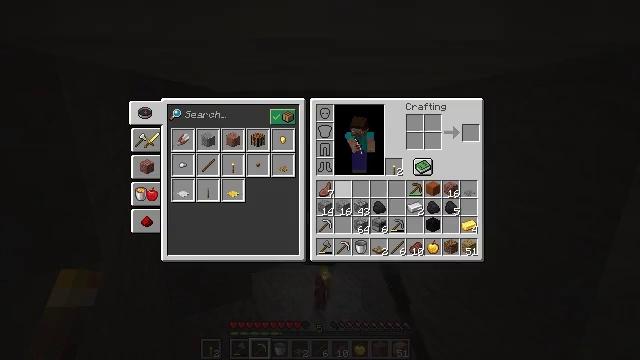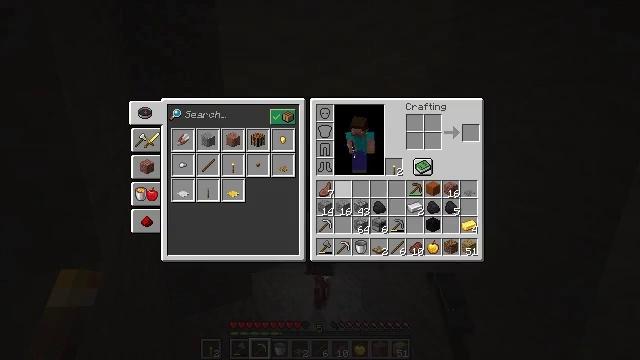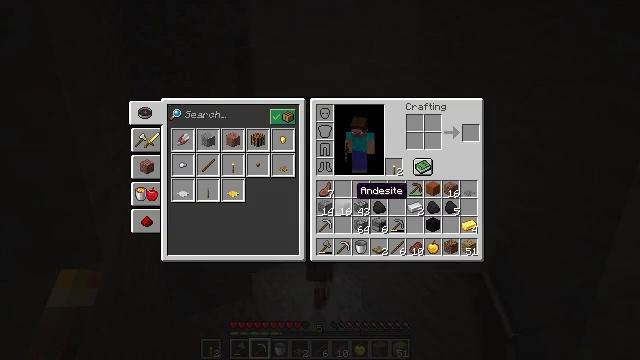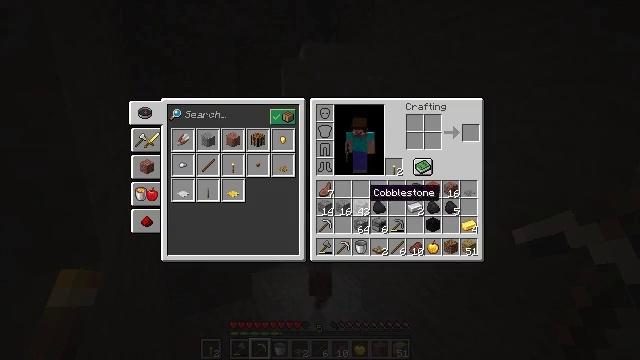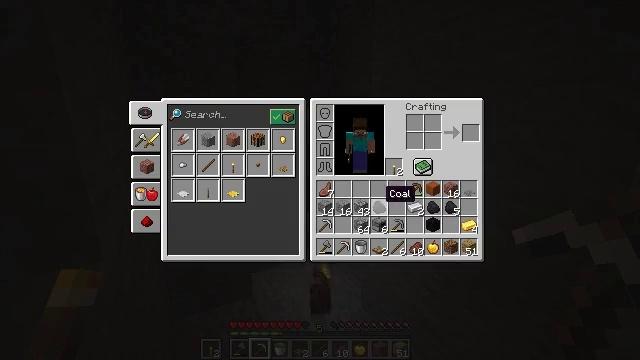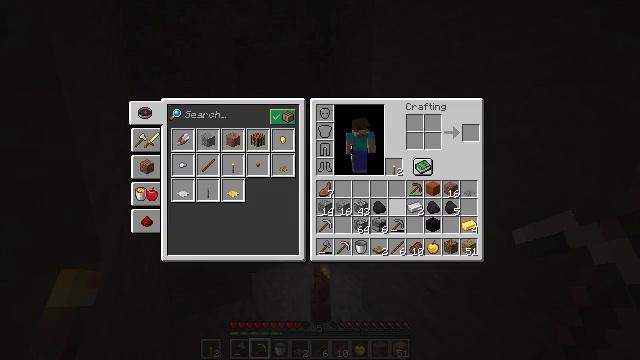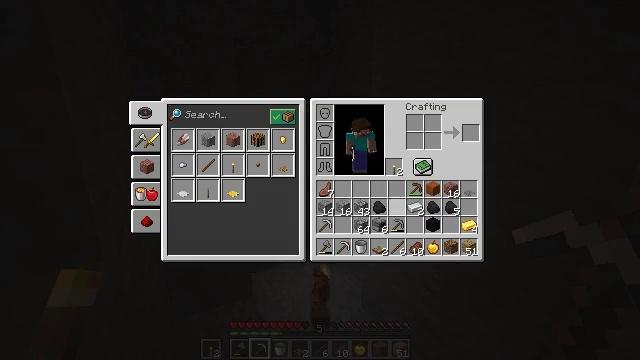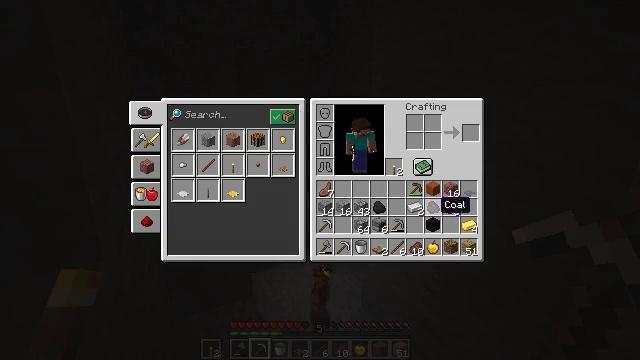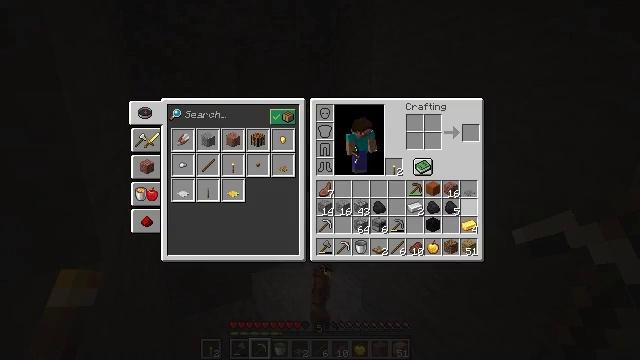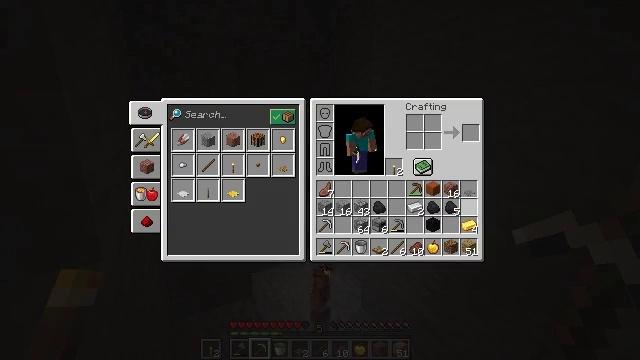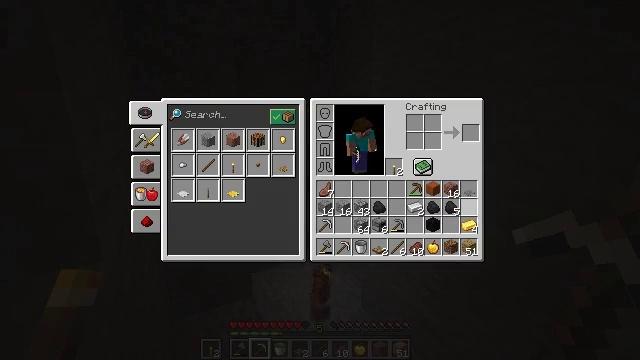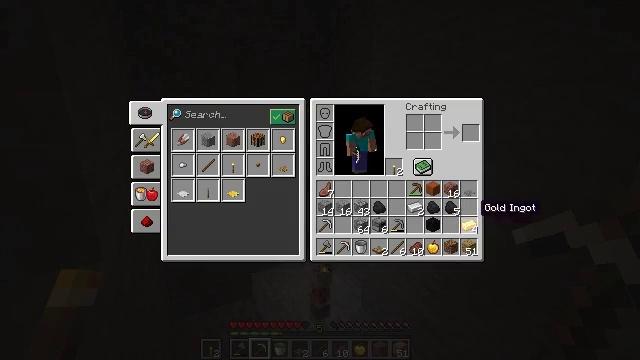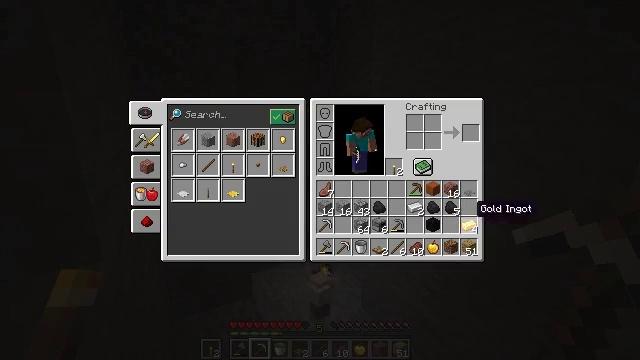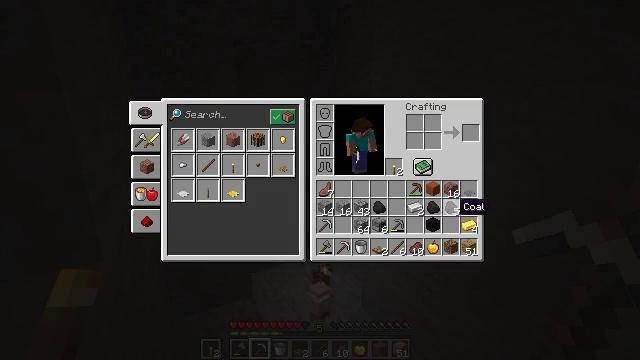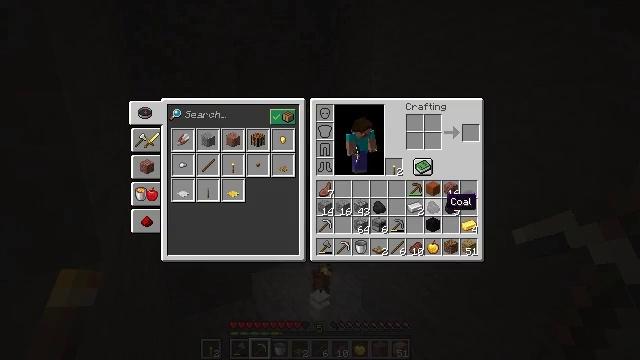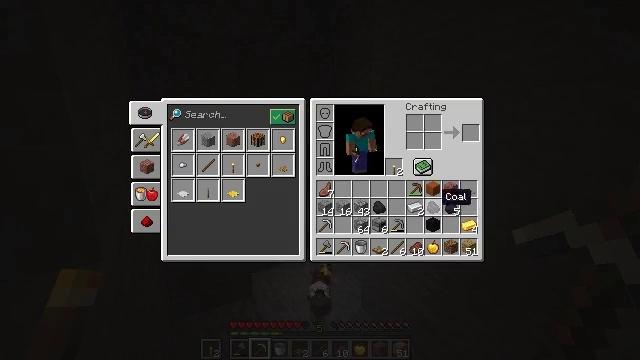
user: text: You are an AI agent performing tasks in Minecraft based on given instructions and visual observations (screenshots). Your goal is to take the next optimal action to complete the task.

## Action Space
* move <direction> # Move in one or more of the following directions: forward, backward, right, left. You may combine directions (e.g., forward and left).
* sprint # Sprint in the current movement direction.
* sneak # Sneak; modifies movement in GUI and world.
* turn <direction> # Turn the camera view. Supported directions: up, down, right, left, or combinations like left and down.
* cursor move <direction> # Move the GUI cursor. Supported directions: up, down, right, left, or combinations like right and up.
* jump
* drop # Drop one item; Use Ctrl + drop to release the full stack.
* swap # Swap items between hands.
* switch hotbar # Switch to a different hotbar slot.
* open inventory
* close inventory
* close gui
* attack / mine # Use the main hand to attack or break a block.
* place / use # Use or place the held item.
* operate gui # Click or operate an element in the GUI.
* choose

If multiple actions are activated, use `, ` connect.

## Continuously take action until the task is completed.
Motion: motion action
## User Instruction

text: Remove a orange terracotta from the inventory.
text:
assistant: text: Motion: sprint, open gui
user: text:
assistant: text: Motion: sprint
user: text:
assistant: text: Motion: sprint, cursor move right
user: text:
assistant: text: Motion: sprint, cursor move right
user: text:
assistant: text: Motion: sprint, cursor move right
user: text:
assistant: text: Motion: sprint
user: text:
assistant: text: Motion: sprint, cursor move right and down
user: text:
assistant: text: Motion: sprint, cursor move right
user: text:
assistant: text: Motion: sprint
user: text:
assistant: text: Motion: sprint
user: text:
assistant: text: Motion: sprint
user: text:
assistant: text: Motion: sprint
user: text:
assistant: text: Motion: sprint, cursor move left
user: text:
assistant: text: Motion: sprint, cursor move left
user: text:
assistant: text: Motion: sprint
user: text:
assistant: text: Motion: sprint, cursor move left and up
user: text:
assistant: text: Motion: sprint
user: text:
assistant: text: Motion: sprint
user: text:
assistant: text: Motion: sprint
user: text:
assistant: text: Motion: sprint
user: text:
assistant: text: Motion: sprint
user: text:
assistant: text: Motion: sprint
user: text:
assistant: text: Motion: sprint
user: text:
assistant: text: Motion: sprint
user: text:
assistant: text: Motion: sprint
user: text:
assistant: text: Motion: sprint
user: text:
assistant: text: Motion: sprint, drop
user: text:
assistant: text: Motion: sprint, drop
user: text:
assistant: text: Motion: sprint, drop
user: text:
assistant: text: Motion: sprint, cursor move right